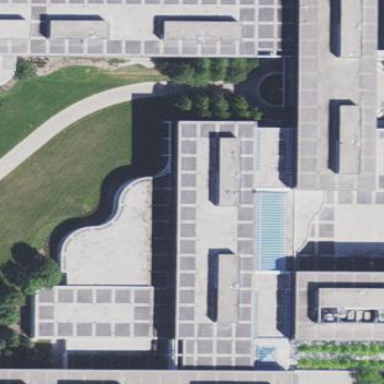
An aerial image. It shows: Office building.